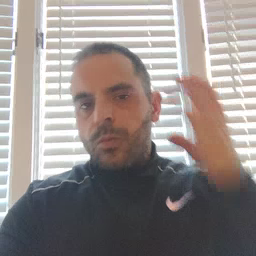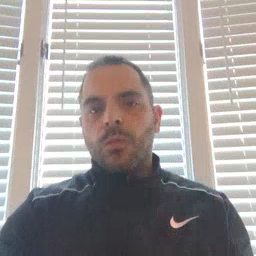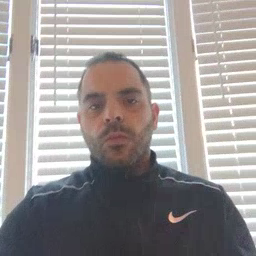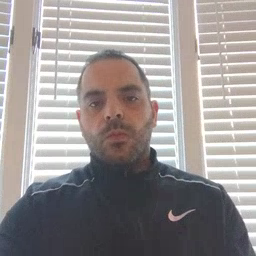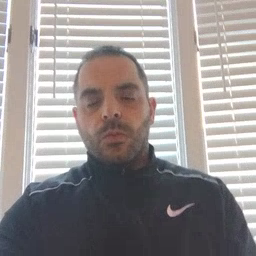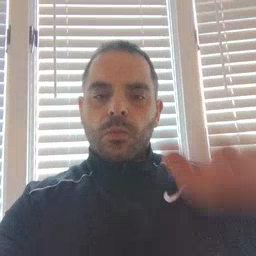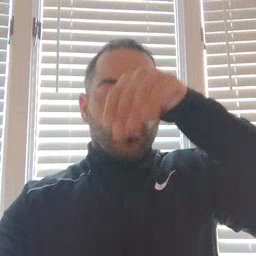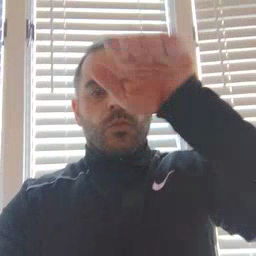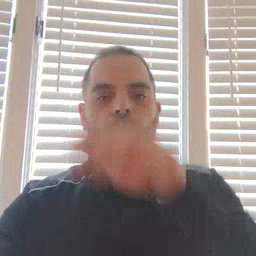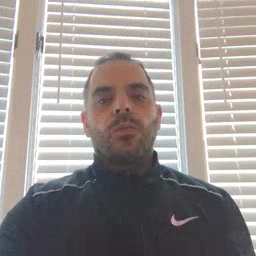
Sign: elephant